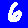
Digit: 6